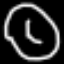
Label: clock